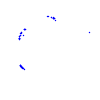
Particle: pion